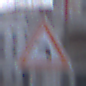
Verkehrszeichen: KurveLinks
Umgebung: Outdoor, Urban
Tageszeit: SunriseSunset
Wetter: PartlyCloudy
Licht: Natural
Jahreszeit: NotSpecified
Kontrast: LowContrast